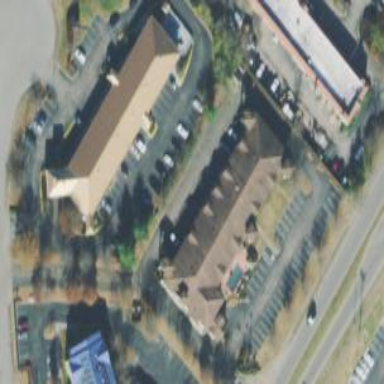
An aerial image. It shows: Hotel building.